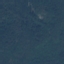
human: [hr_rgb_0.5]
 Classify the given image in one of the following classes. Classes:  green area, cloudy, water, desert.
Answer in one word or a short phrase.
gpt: green area